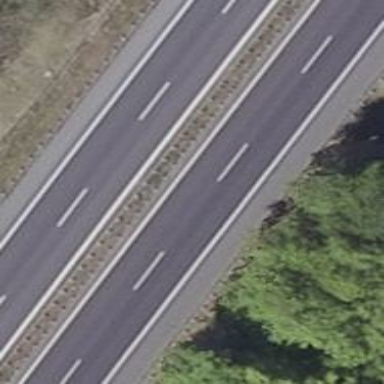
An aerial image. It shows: View of motorway.